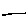
Label: line